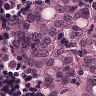
Metastatic tissue present: yes